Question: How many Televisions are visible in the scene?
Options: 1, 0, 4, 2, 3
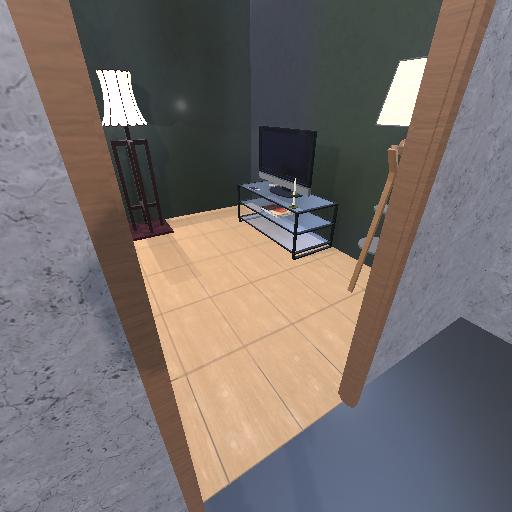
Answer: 1